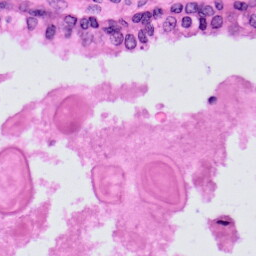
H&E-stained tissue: Prostate